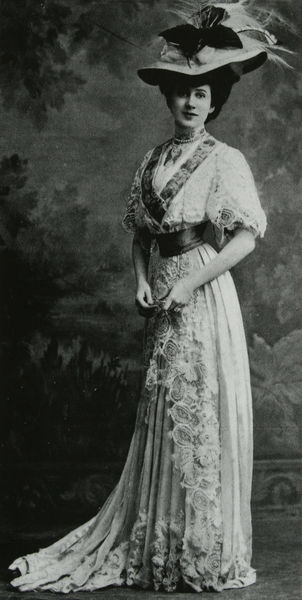
Titel: Frau in einem Kleid "à la japonaise" von Beer
Künstler: Paul Boyer
Standort: viele Standorte
Institution: viele Standorte
Schlagwörter: dunkel, feder, gemälde, hand, weiß, landschaft, ausschnitt, elegant, frau, frisur, grau, hell, hintergrund, hut, kleid, schwarz, dame, gürtel, wand, arme, band, federn, spitze, ärmel, bildnis, hände, portrait, porträt, boden, pose, stehend, perlen, puffärmel, schleppe, taille, sommer, mieder, kette, tapete, gobelin, hutband, rüschen, perlenkette, foto, fotografie, photographie, stehkragen, kurzärmelig, korsett, besatz, studio, fto, stitze